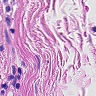
Metastatic tissue present: no